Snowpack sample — Buffalo Mountain, Silverthorne, Colorado, USA (2/22/26, 2:02 PM MST)
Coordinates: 39.622, -106.113
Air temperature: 33 °F
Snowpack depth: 63 cm
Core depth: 20 cm
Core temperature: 23 °F
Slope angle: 11°, slope face: 116°
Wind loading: low
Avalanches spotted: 0
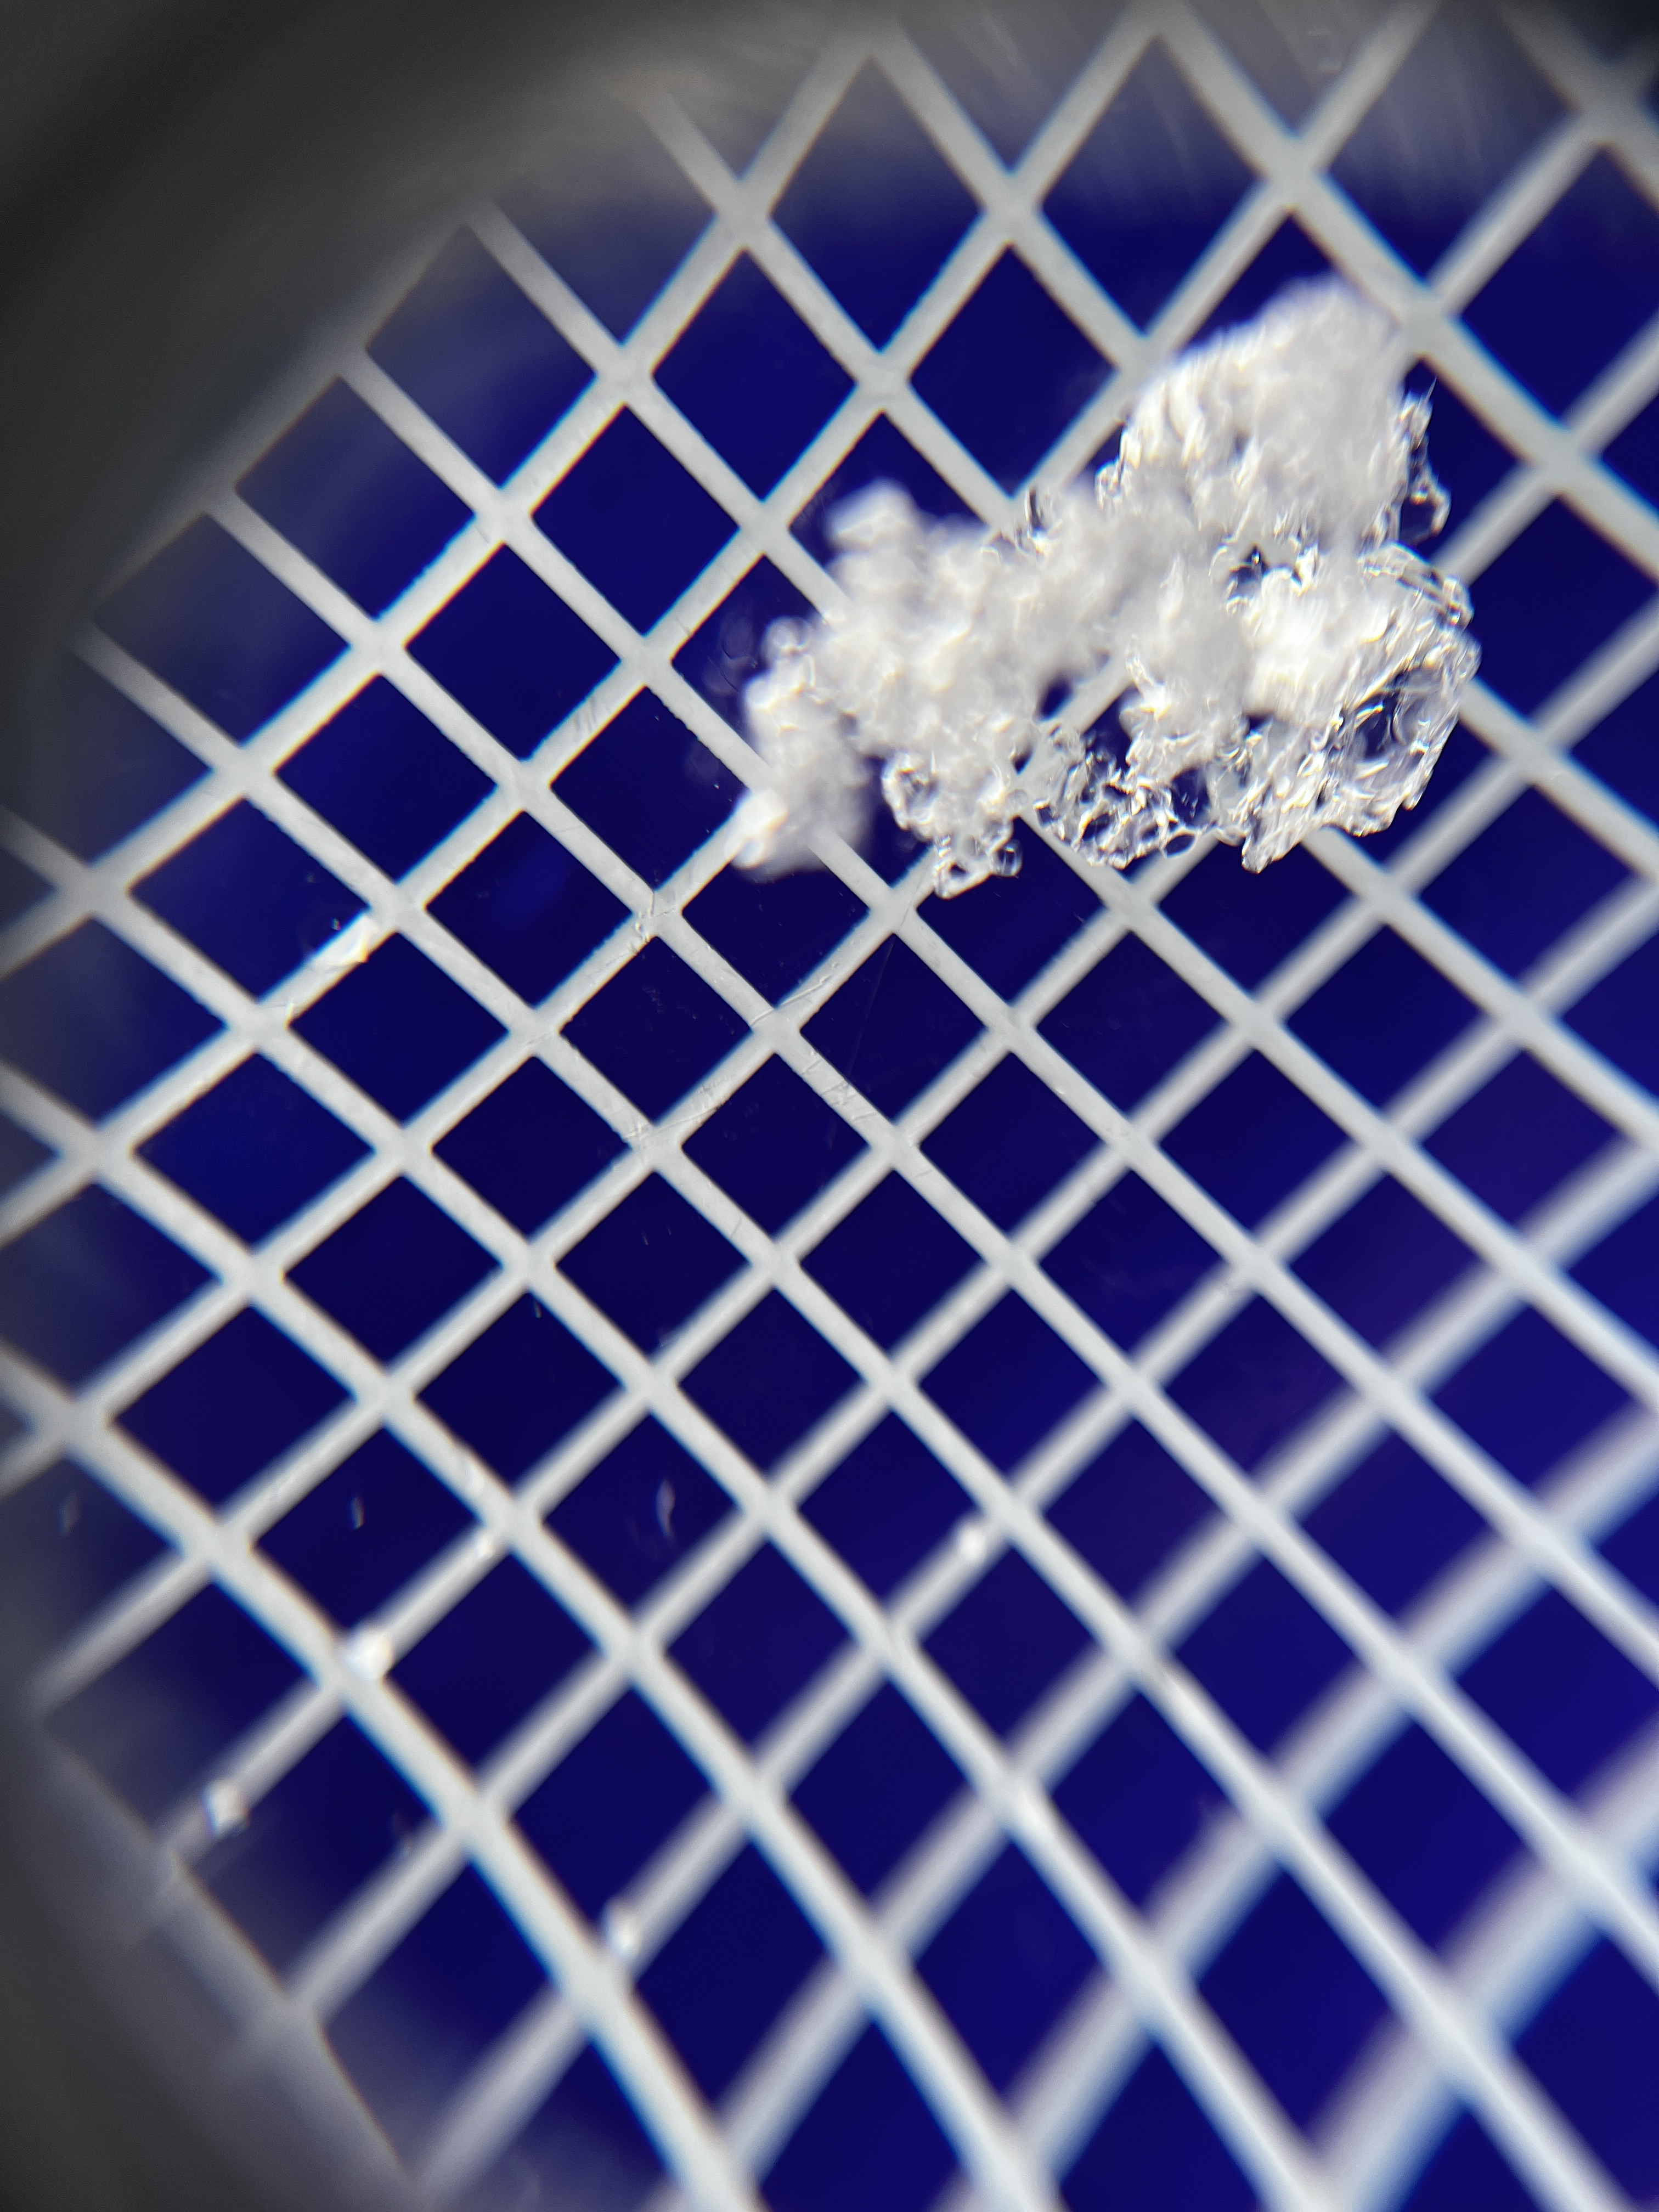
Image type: magnified_profile
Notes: In a firebreak similar to site 1, minimal wind loading with no spotted avalanches (not many faces in view though)